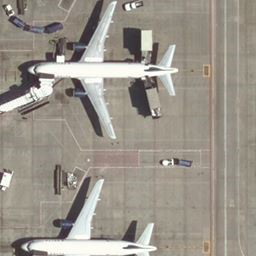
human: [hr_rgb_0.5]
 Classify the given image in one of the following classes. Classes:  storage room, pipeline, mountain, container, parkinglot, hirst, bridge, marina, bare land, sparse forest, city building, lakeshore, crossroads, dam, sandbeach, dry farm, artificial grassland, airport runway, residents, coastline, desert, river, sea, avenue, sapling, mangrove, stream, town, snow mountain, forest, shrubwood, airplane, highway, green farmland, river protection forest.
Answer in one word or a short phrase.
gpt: airplane